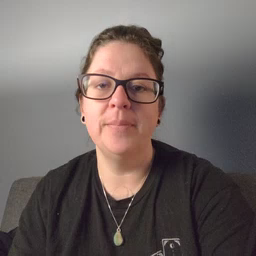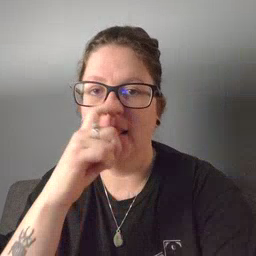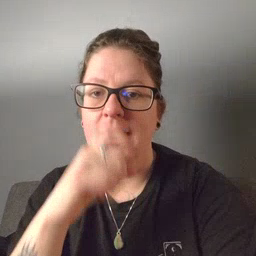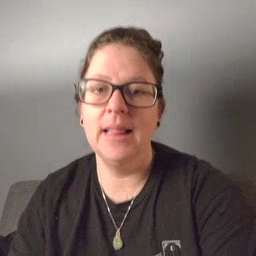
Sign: doll